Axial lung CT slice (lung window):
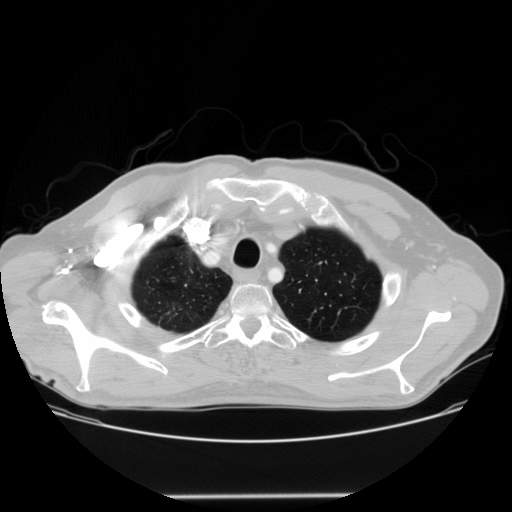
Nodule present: no